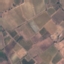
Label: PermanentCrop